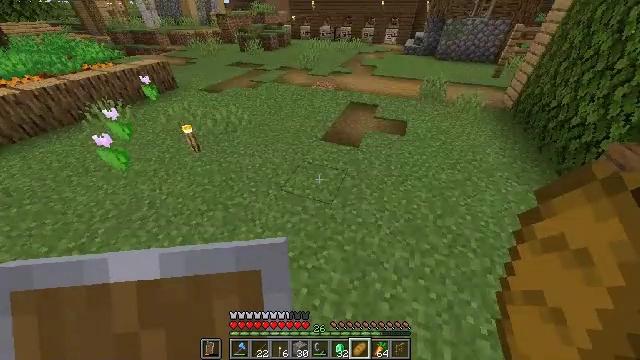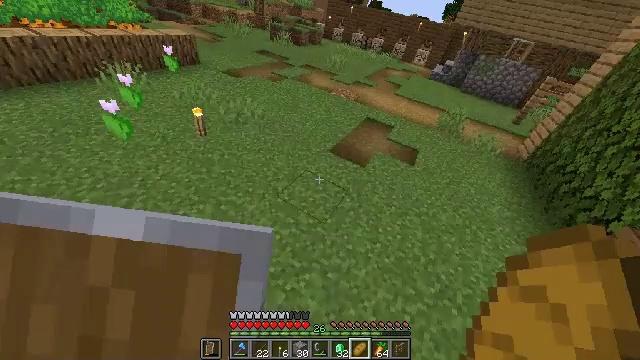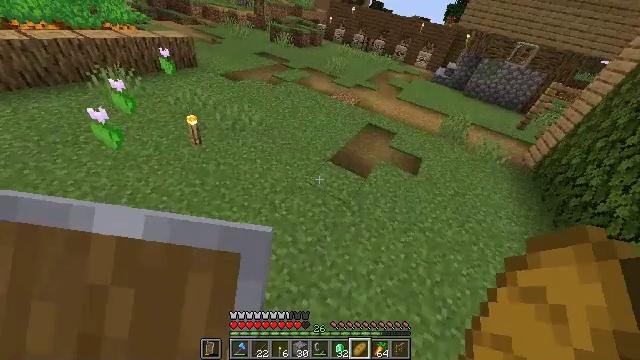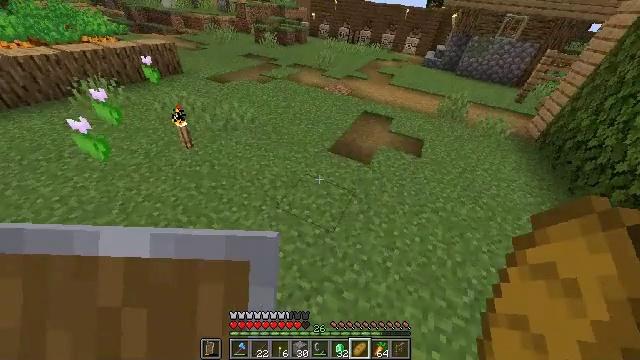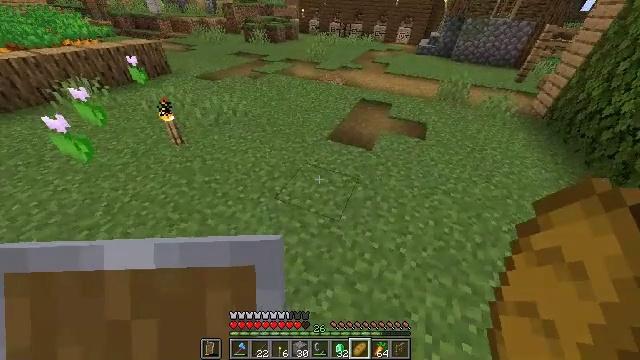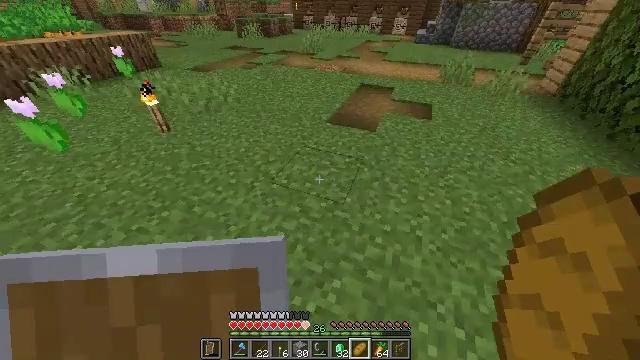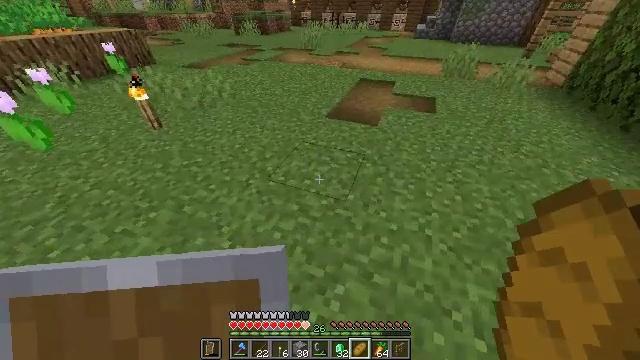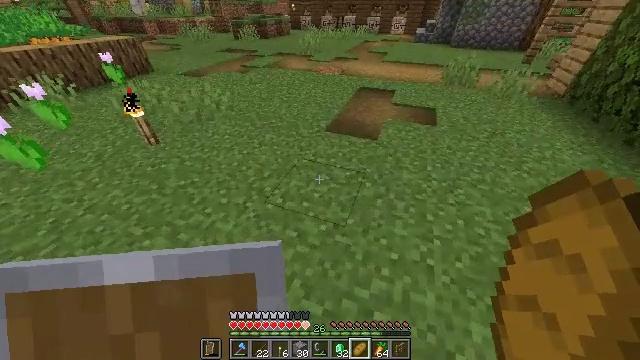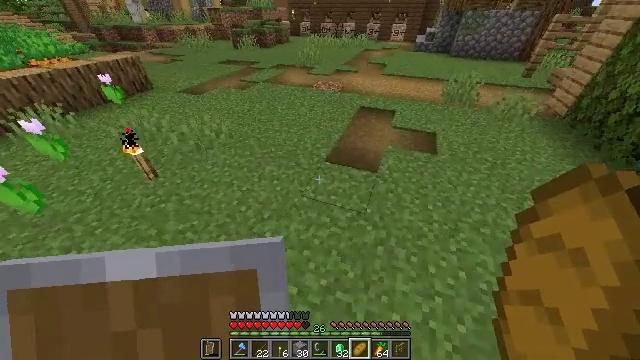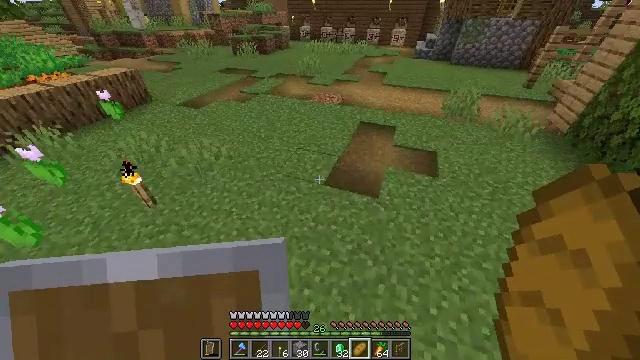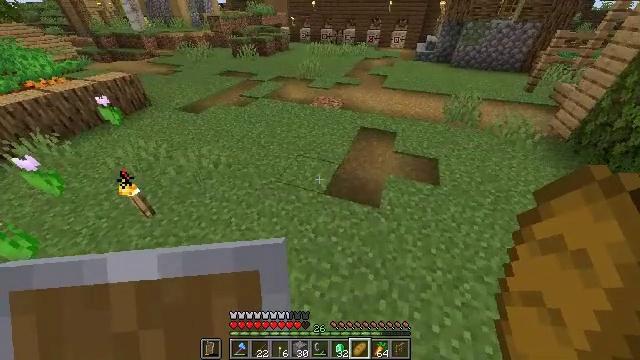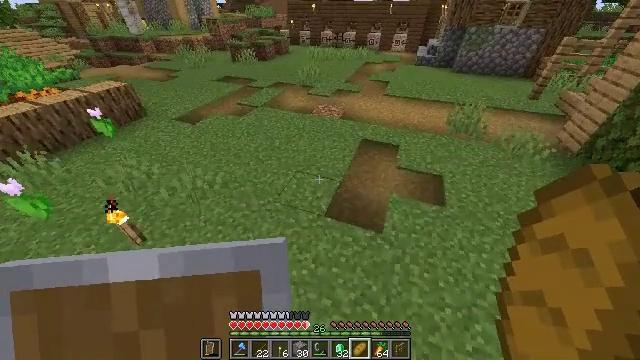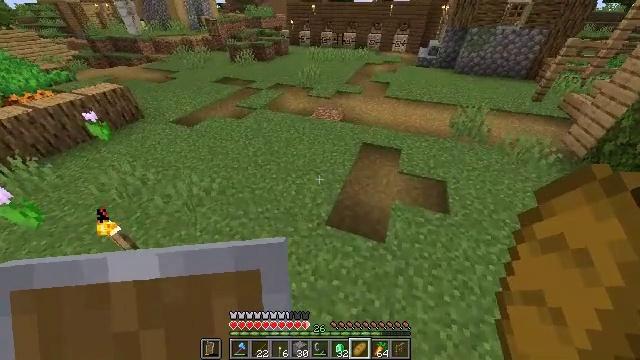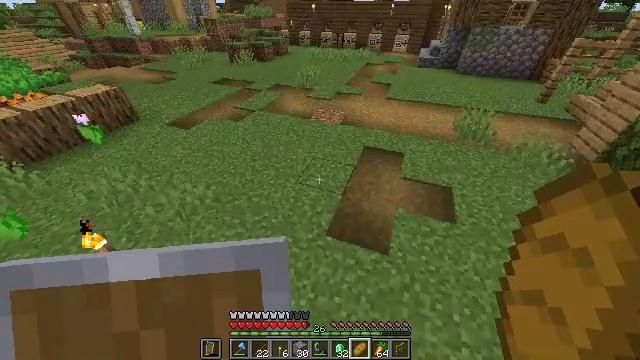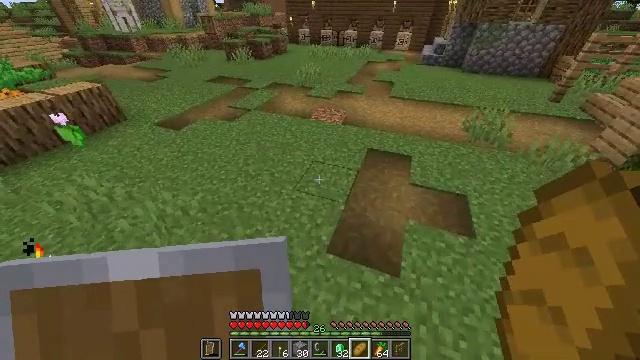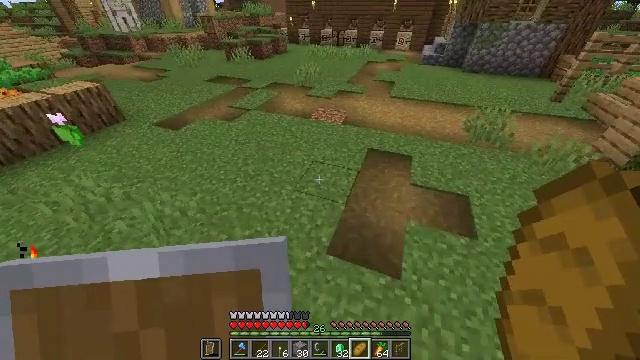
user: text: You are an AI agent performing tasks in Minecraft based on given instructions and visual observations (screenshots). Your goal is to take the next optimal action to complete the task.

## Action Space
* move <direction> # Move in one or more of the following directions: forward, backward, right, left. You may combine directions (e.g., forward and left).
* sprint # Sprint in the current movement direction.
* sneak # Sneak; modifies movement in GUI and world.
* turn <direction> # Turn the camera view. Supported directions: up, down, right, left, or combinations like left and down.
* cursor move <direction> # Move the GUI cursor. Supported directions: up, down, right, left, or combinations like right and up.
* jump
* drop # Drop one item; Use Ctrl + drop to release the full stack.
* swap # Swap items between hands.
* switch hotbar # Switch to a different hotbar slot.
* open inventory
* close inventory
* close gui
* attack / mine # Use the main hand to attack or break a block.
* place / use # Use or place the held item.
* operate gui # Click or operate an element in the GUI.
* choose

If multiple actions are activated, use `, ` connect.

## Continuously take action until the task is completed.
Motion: motion action
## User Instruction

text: Collect fragments by breaking the glass pane.
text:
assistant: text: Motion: move forward, sprint, jump
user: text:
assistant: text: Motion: move forward, sprint, jump
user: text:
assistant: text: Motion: move forward, sprint, jump
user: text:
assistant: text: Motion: move forward, sprint, jump
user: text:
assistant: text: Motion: move forward, sprint, jump
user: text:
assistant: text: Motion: move forward, sprint, jump
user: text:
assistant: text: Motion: move forward, sprint, jump
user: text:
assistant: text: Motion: move forward, sprint, jump
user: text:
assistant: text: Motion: move forward, sprint, jump
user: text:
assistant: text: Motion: move forward, sprint, jump
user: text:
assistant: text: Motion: move forward, sprint, jump
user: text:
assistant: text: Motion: move forward, sprint, jump
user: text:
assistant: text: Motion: move forward, jump
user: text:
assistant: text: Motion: move forward, jump
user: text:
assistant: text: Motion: move forward, jump
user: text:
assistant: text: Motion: move forward, jump
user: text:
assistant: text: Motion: move forward, jump
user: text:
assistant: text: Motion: move forward, jump
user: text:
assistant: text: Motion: move forward, jump, switch to hotbar 1
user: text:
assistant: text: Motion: move forward, jump, switch to hotbar 1
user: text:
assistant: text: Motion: move forward, jump, switch to hotbar 1
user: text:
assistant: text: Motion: move forward, jump
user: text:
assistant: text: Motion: move forward, jump
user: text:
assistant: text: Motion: move forward, jump
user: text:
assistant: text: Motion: move forward, jump
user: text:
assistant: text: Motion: move forward, jump
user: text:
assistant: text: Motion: move forward, jump
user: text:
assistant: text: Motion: move forward, sprint, turn right and up, jump
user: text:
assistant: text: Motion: move forward, sprint, turn up, jump
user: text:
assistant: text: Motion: move forward, sprint, jump